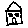
Label: house